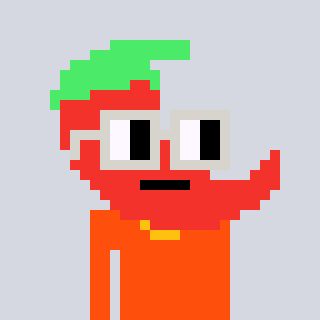
a pixel art character with square light gray glasses, a chilli-shaped head and a orange-colored body on a cool background